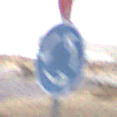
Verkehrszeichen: Kreisverkehr
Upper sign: VorfahrtGewaehren
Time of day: Midday
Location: Outdoor (Nature)
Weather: PartlyCloudy
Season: NotSpecified
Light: Natural